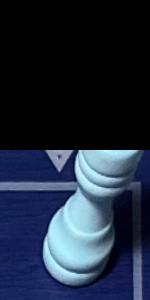
Label: Rook_White